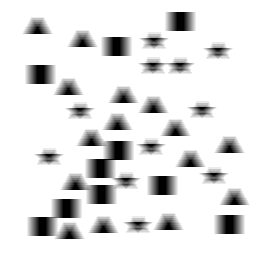
Squares: 10
Triangles: 15
Stars: 11
Total shapes: 36